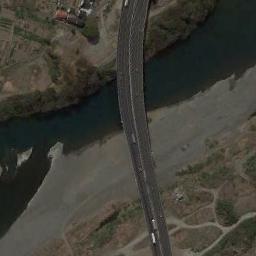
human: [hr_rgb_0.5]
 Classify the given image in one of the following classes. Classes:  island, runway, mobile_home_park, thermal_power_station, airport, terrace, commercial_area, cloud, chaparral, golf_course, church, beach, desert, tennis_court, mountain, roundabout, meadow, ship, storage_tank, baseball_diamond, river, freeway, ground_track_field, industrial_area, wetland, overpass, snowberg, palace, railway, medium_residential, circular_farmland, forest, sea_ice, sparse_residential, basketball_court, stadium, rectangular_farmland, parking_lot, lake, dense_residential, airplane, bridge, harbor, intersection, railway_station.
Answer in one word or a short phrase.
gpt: bridge